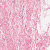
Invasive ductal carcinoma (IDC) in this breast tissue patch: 0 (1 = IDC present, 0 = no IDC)